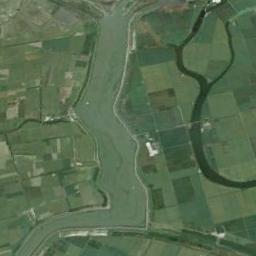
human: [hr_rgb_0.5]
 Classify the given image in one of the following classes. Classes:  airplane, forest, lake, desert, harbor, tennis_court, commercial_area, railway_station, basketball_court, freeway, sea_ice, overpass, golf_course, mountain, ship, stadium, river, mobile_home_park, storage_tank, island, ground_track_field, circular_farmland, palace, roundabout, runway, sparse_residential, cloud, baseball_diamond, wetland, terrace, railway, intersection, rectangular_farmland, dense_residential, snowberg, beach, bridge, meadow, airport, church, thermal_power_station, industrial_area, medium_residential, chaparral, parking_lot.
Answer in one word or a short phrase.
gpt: river